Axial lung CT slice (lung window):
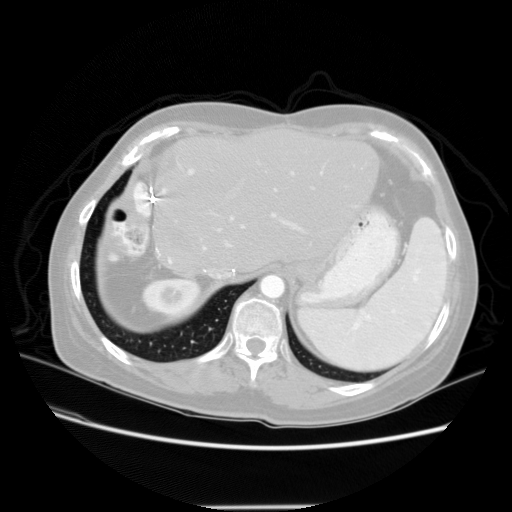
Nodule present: no